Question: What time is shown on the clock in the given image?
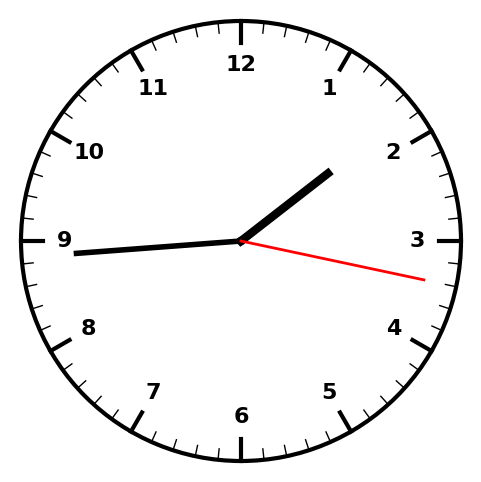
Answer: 01:44:17